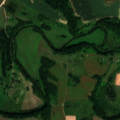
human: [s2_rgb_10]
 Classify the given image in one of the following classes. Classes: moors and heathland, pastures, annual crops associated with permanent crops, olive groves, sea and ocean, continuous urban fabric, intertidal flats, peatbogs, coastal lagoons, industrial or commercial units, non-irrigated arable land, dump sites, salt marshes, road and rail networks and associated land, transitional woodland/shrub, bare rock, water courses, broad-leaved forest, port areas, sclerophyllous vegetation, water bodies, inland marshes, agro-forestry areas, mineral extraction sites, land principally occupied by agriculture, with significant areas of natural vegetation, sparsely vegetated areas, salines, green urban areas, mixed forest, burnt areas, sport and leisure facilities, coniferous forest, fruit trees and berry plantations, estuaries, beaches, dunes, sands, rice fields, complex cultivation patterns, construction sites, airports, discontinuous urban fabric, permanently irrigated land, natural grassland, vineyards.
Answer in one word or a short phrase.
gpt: non-irrigated arable land, land principally occupied by agriculture, with significant areas of natural vegetation